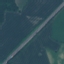
Land use / land cover: Highway